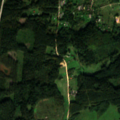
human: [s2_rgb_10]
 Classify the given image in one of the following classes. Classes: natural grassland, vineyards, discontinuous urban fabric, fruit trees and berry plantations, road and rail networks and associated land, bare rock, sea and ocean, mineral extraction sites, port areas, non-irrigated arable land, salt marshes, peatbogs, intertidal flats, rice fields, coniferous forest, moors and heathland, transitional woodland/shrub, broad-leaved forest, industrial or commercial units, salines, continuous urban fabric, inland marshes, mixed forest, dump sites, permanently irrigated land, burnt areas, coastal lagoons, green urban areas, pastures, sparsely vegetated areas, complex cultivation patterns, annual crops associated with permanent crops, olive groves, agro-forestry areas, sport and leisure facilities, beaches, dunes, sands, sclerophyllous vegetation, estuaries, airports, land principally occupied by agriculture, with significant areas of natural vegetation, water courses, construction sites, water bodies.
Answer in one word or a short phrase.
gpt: complex cultivation patterns, land principally occupied by agriculture, with significant areas of natural vegetation, coniferous forest, mixed forest